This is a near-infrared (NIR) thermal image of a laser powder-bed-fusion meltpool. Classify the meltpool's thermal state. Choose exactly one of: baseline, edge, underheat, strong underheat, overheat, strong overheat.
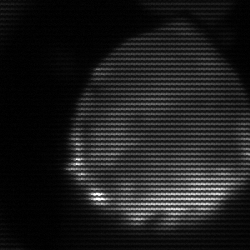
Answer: edge